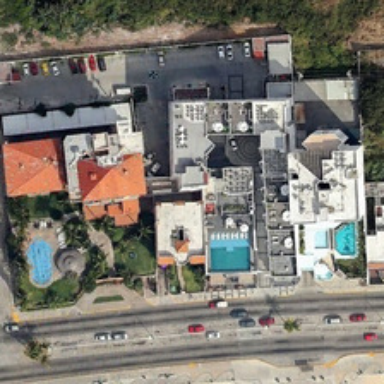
There are a lot of cars on the road .